Field crop: maize
Growth stage: 1
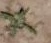
Species: atriplex